Question: I want to create a UIActionSheet but I've also a UIView and this last one must be selectable.
How you can see I can't use the date picker. Ideas?

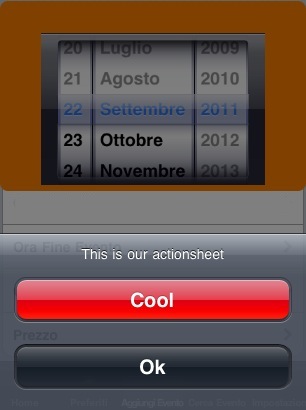
Answer: You can't. A UIActionSheet is modal by definition.